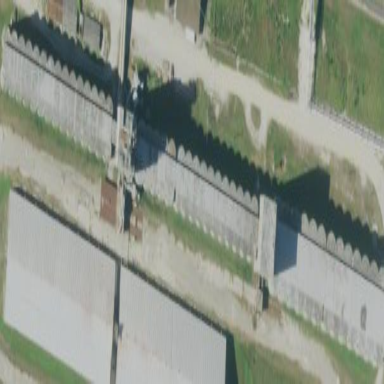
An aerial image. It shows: Silo building.